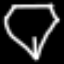
Label: diamond